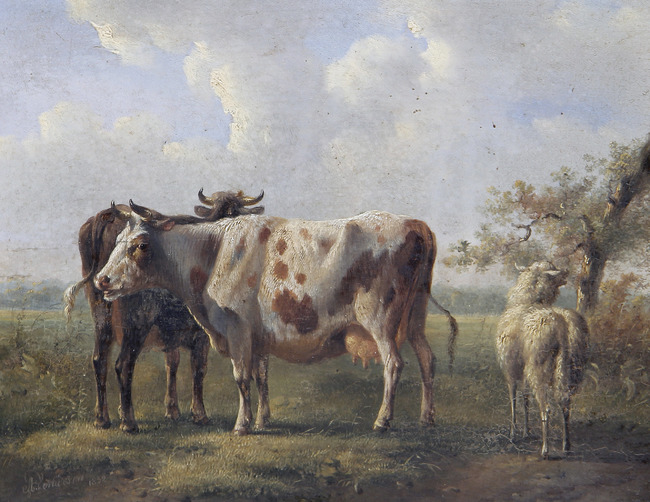
Title: Cattle in a field
Artist: Albertus Verhoesen
Earliest date: 1852
Latest date: 1852
Genre: painting
Iconography: cattle
Keywords: animal painting (genre), cow, sheep, landscape as background